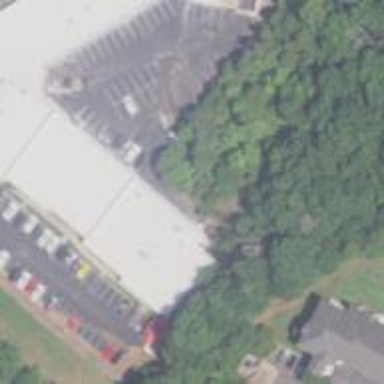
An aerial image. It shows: Retail building.